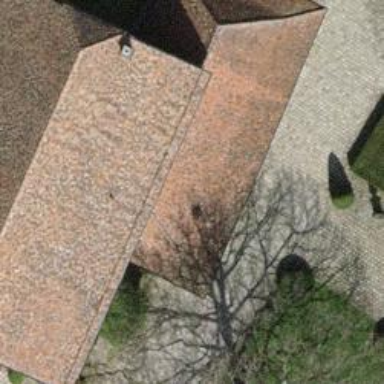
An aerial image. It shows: View of roof of building.